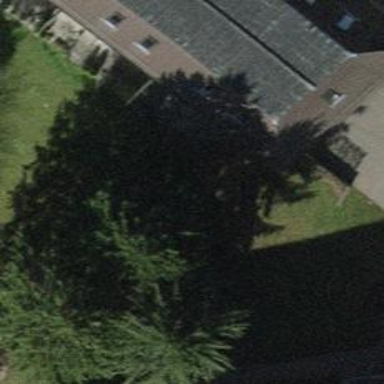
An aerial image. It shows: Urban tree with evergreen needle-leaved foliage.